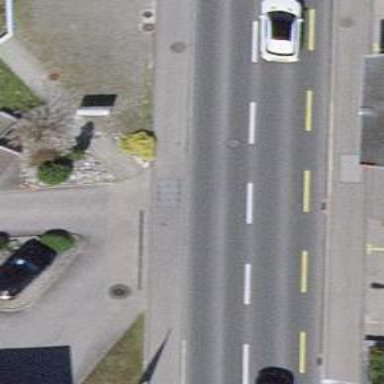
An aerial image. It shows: Primary highway with separate lanes for cyclists on the left and sidewalks on both sides.